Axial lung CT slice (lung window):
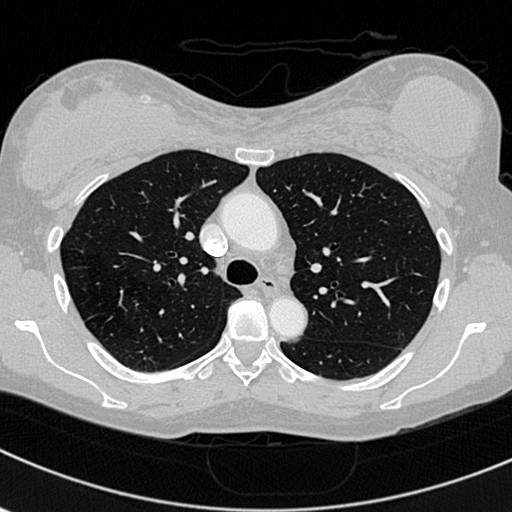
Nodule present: no